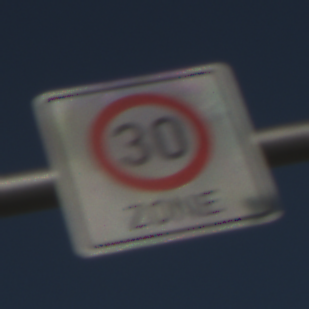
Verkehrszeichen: BeginnZone30
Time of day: MorningAfternoon
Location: Outdoor (Nature)
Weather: Clear
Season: Autumn
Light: Natural